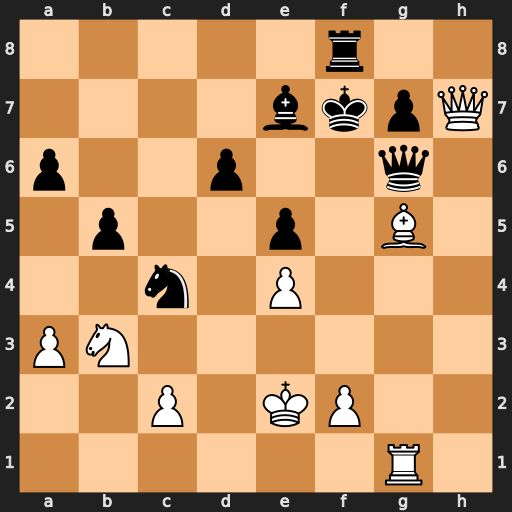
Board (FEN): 5r2/4bkpQ/p2p2q1/1p2p1B1/2n1P3/PN6/2P1KP2/6R1
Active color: w
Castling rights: -
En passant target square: -
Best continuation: Qxg6+ Kxg6 Bxe7+